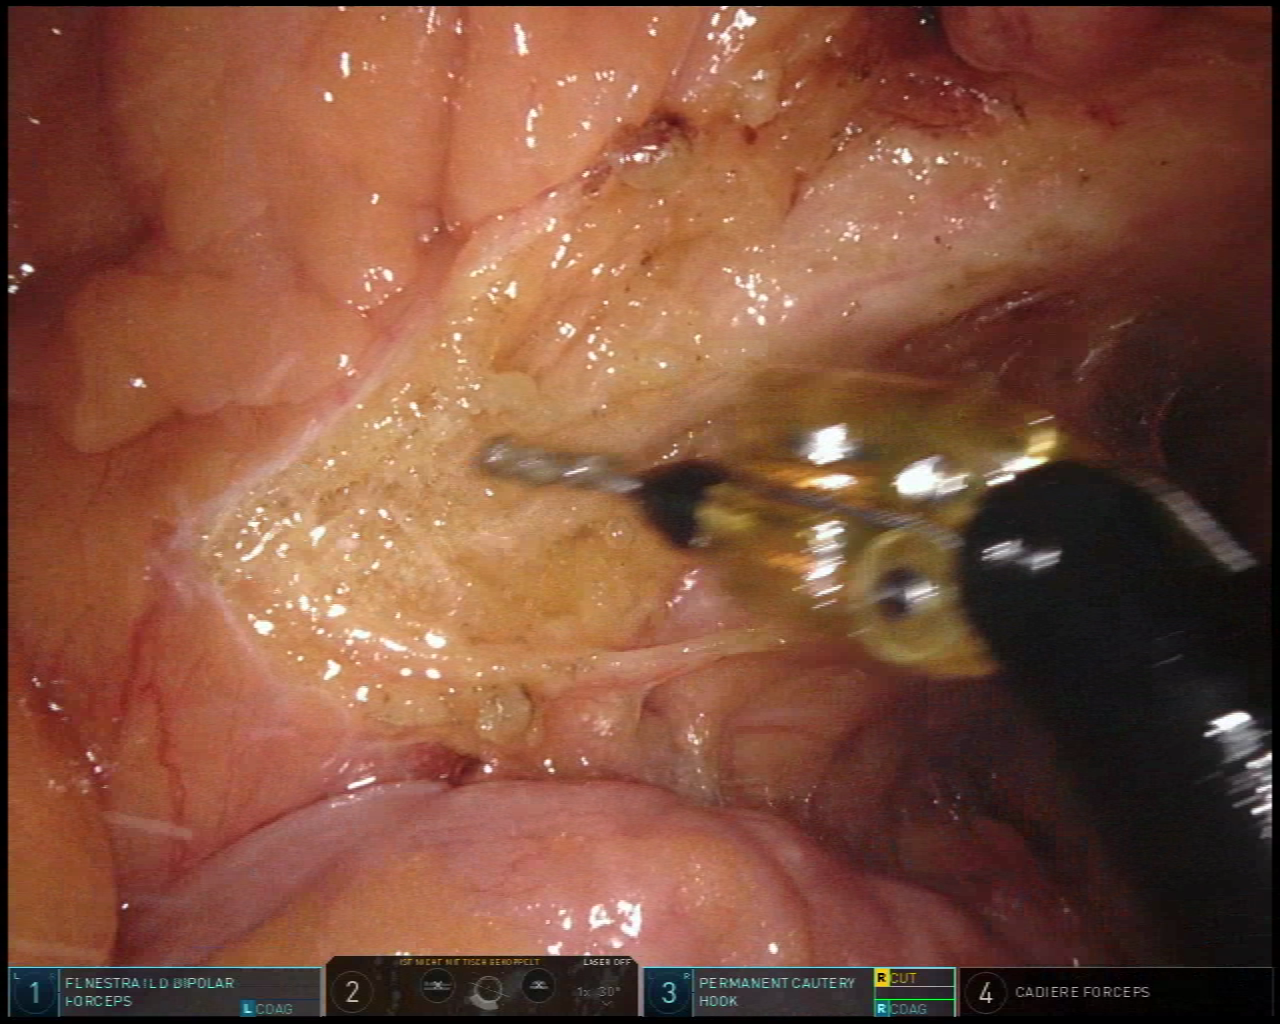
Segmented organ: inferior_mesenteric_artery
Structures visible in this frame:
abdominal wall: no
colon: no
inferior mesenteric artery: yes
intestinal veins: no
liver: no
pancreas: no
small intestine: yes
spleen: no
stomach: no
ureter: no
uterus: no
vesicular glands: no